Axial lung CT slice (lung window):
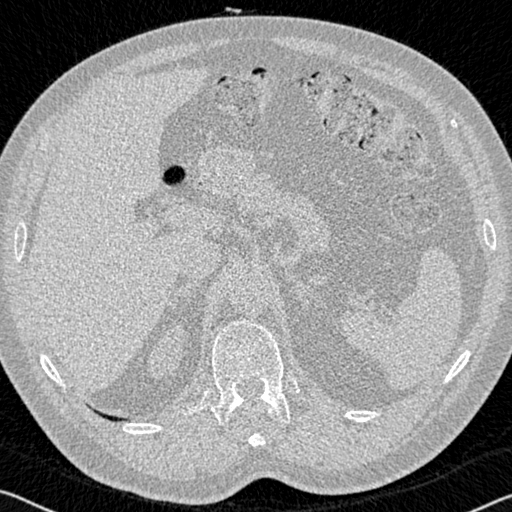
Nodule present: no